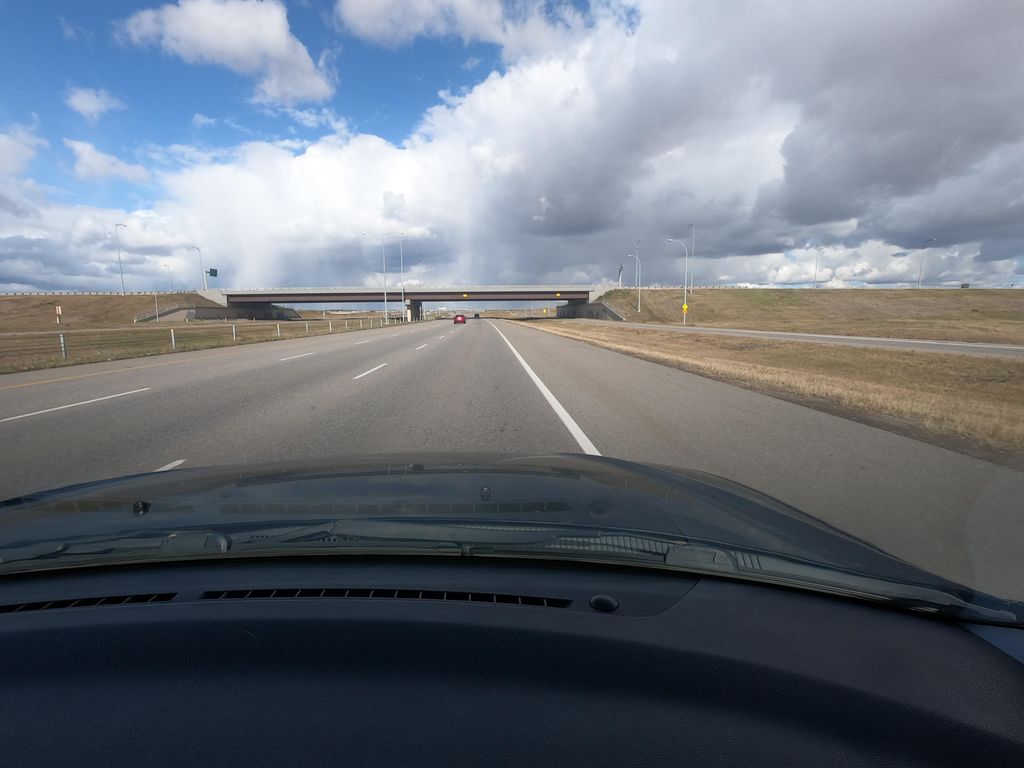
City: calgary